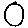
Label: circle